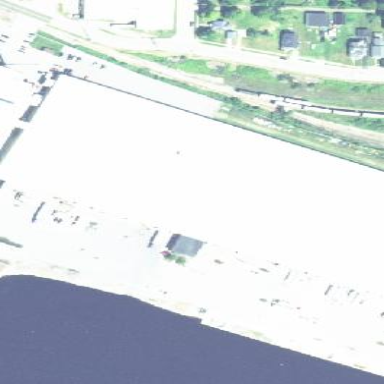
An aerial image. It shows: Warehouse building.